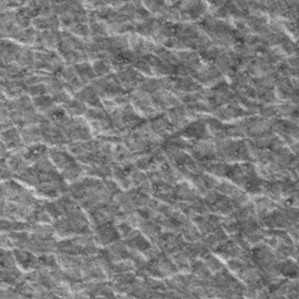
Label: frost